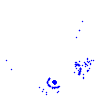
Particle: kaon